Question: My question is about Lambda in Unit6.4
'''
trait RNG {
def nextInt: (Int, RNG)
}
type Rand[+A] = RNG => (A, RNG)
val int: Rand[Int] = _.nextInt
'''
Why '"_.nextInt"' can equal '"x => x.nextInt"'.
In Java8, '(RNGr) -> r.nextInt()' can be replaced like 'RNG::nextInt'(a function reference).
So I want to understand what's the difference between '"_.nextInt"' and '"RNG::nextInt"',and why '"val int: Rand[Int] = x.nextInt"', "x" can not match RNG but '"_"' can.

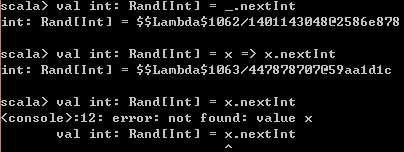
Answer: The type alias
'''
Rand[Int]
'''
by definition stands for the type
'''
RNG => (Int, RNG)
'''
Since you declare the value 'int' to be of type 'Rand[Int]', the compiler expects to see a function of type 'RNG => (Int, RNG)' on the right hand side.
The right hand side is
'''
_.nextInt
'''
which is a syntactic sugar shortcut for
'''
f => f.nextInt
'''
with some synthetic variable 'f'.
Since the expected type of this function is known to be 'RNG => (Int, RNG)', the type of the argument 'f' can be assumed to be 'RNG':
'''
(f: RNG) => f.nextInt
'''
Since for an 'f: RNG' the expression 'f.nextInt' is known to have the type '(Int, RNG)', the type of the function literal matches the expected type 'RNG => (Int, RNG)'.
---
Meanwhile, the definition
'''
val int: Rand[Int] = x.nextInt
'''
is meaningless, because it contains an undefined symbol 'x'.
---
Java 8 provides special shortcuts for lambdas that simply invoke some methods on objects. Your particular use case is covered by <URL>, which, given class definition
'''
class Foo {
public Bar bar() { .... }
}
'''
allows you to replace the lambda
'''
(Foo f) -> f.bar()
'''
by just
'''
Foo::bar
'''